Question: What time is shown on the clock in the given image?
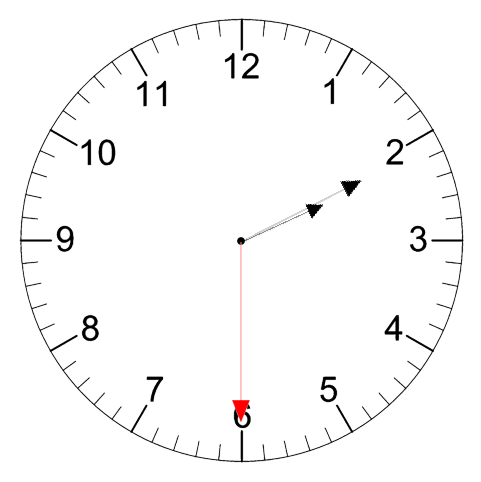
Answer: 02:10:30